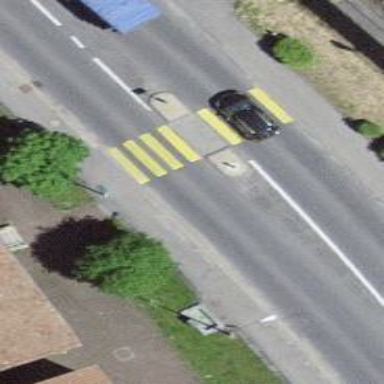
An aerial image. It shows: Uncontrolled road crossing with pedestrian island.